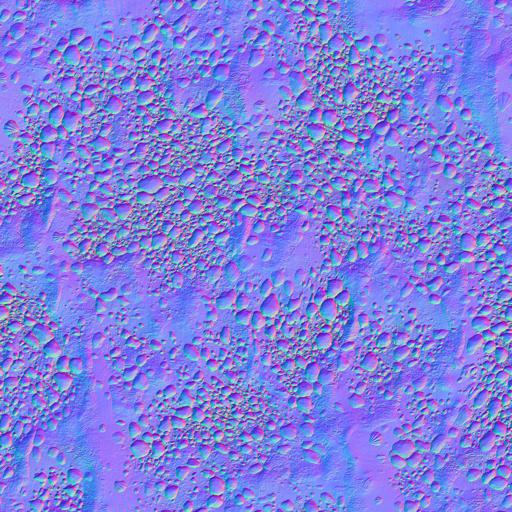
dirt dirty gravel ground mud